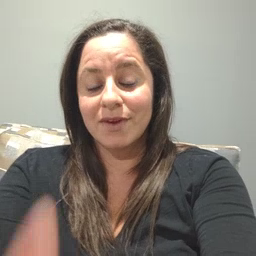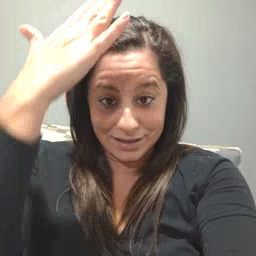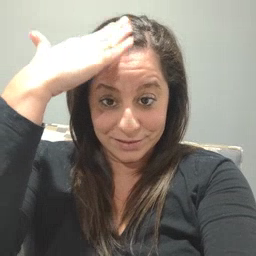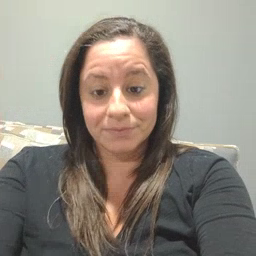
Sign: hat